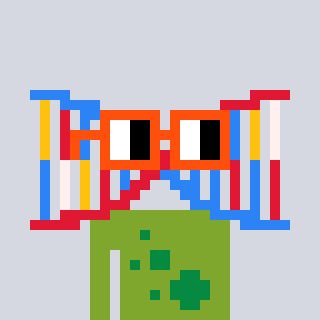
a pixel art character with square orange glasses, a dna-shaped head and a slimegreen-colored body on a cool background